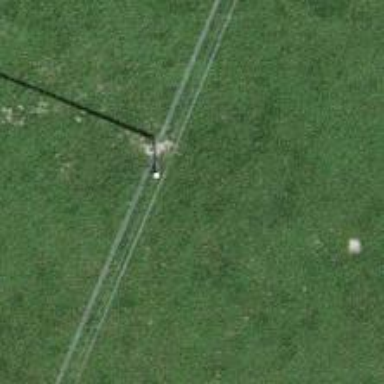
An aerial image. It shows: Power pole.